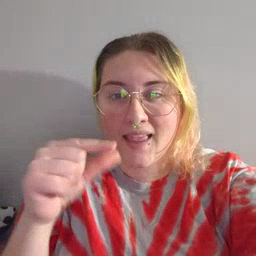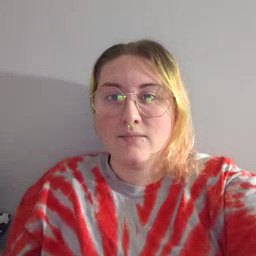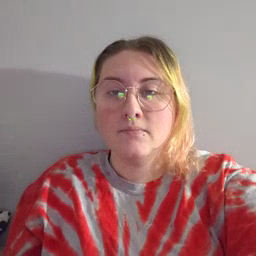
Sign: green